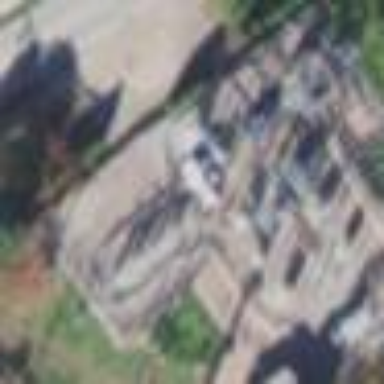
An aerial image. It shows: Power substation.